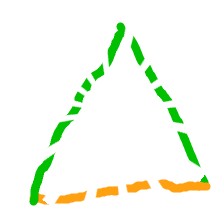
Shape: triangle